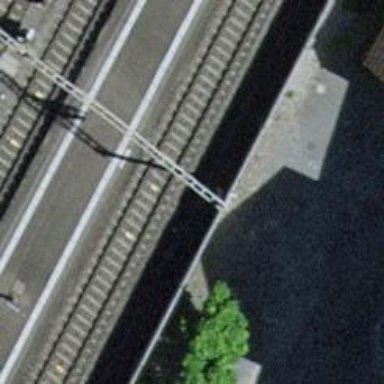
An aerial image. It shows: Railway signal.